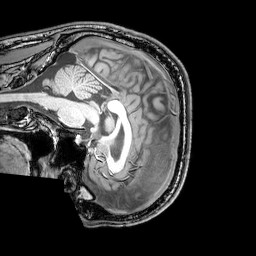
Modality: T1w
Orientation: sagittal
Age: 24
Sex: male
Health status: healthy
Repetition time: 0.081 s
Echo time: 0.037 s